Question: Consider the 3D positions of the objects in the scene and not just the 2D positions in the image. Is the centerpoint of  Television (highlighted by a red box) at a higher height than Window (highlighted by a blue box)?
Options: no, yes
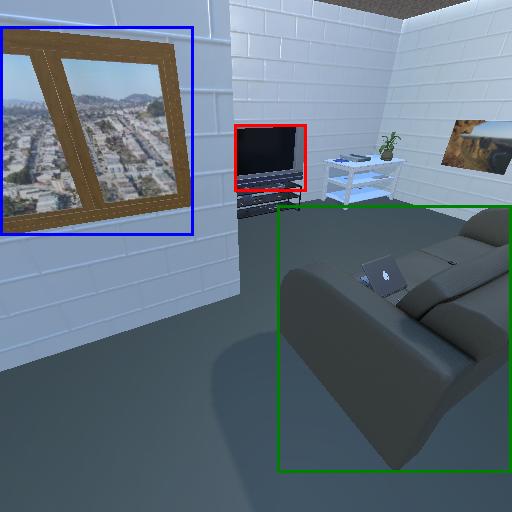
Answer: no